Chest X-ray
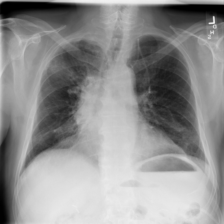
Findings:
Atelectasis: negative
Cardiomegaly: negative
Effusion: negative
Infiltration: positive
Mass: negative
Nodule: negative
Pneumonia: negative
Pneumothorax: negative
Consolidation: negative
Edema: negative
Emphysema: negative
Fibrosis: negative
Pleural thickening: negative
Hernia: negative